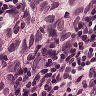
Metastatic tissue present: yes